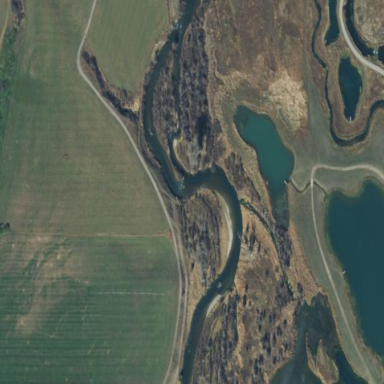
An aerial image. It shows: River flowing through the landscape.